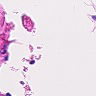
Metastatic tissue present: no